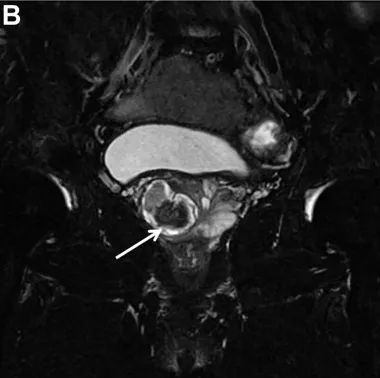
MRI detected a round-like mixed signal lesion in the right lobe of the prostate. T2WI showed mixed signal, with high signal around the periphery and a cluster-like low signal in the center. The lesion boundary was clear, with visible capsule, and the diameter was about 36 mm. The right peripheral zone of the prostate was compressed. (B) Coronal Fat-suppressed T2-weighted Image.
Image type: radiology (mri)